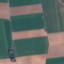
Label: AnnualCrop